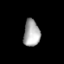
Tissue: lung
Cell type: Others
Senescence score: 0.2264
Nuclear area (px): 430
Mean DAPI intensity: 168.272